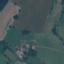
Land use / land cover class: Pasture